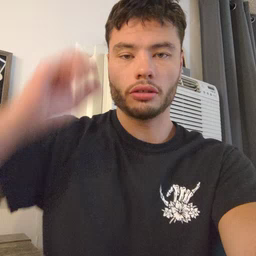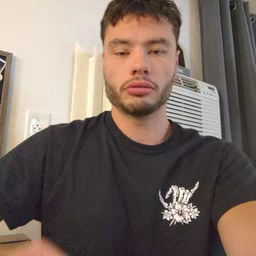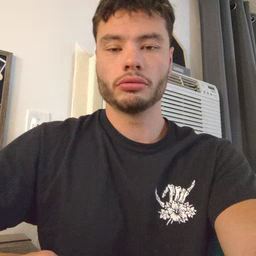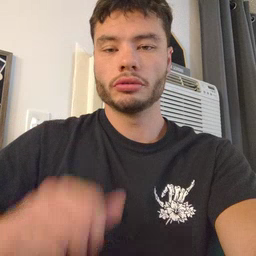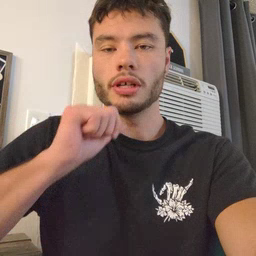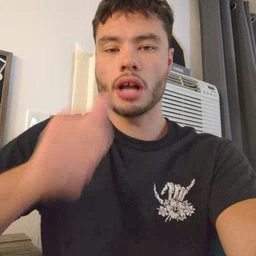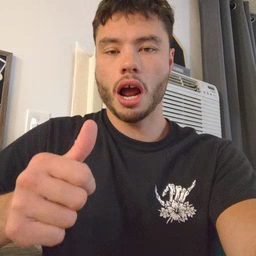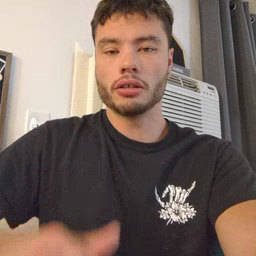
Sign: not